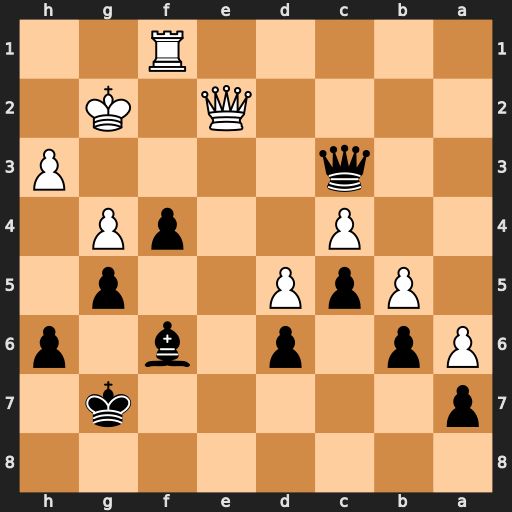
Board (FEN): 8/p5k1/Pp1p1b1p/1PpP2p1/2P2pP1/2q4P/4Q1K1/5R2
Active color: b
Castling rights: -
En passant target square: -
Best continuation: Qg3+ Kh1 Qxh3+